Interaction volume radius: 10 \u00c5
Interaction volume height: 20 \u00c5
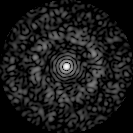
Disorder parameter: 0.8165